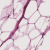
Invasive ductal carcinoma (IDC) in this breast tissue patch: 0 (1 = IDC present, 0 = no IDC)